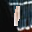
Label: 1